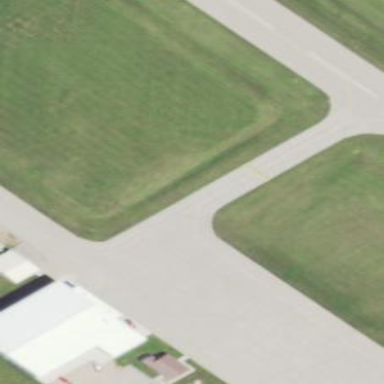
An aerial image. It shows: Apron at the airport.